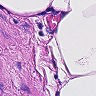
Metastatic tissue present: no